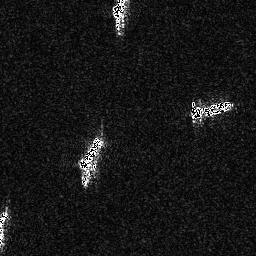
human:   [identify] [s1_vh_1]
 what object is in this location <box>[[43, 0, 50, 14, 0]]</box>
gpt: <ref>1 medium ship at the top</ref>

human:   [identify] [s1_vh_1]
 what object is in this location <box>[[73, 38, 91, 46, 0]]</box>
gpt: <ref>1 medium ship at the right</ref>

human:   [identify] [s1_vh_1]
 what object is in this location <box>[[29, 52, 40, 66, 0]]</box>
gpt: <ref>1 medium ship at the center</ref>